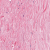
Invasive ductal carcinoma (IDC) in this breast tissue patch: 0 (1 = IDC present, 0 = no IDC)